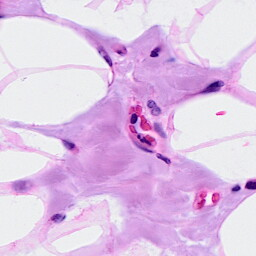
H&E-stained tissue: Breast